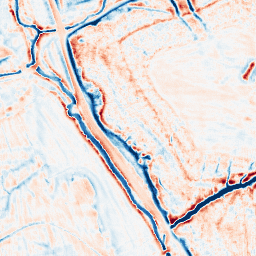
Category: edge_preserving
Decomposition family: bilateral
Decomposition parameters: d: 15
sigma_color: 75
sigma_space: 25
Upsampling method: fft_zeropad
Upsampling parameters: scale: 2
Upsampling scale: 2